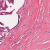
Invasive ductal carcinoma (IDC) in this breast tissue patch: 1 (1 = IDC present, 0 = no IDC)